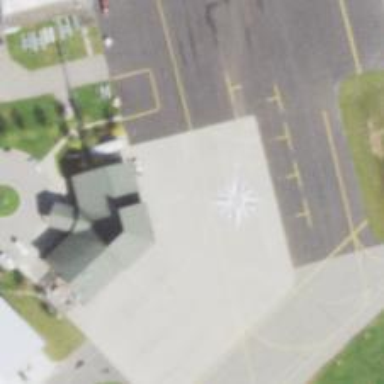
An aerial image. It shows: Airport gate.